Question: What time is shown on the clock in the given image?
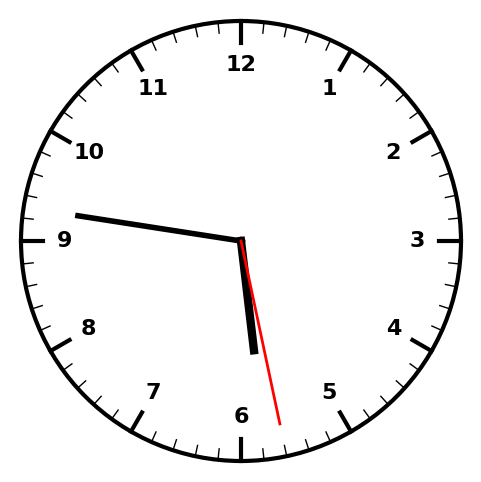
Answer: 05:46:28